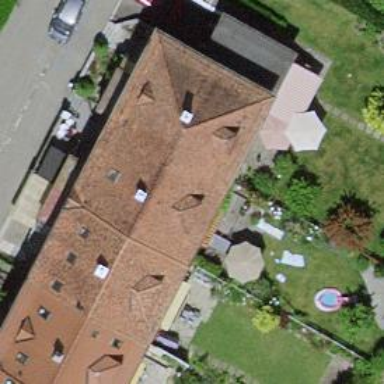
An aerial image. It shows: Residential building with maroon roof made of roof tiles.